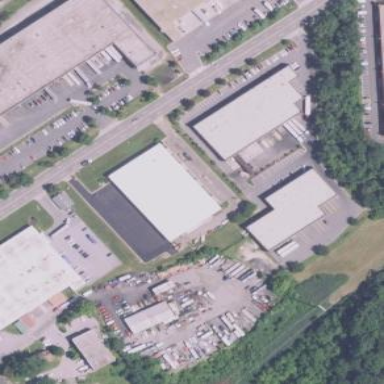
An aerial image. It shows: Commercial building.